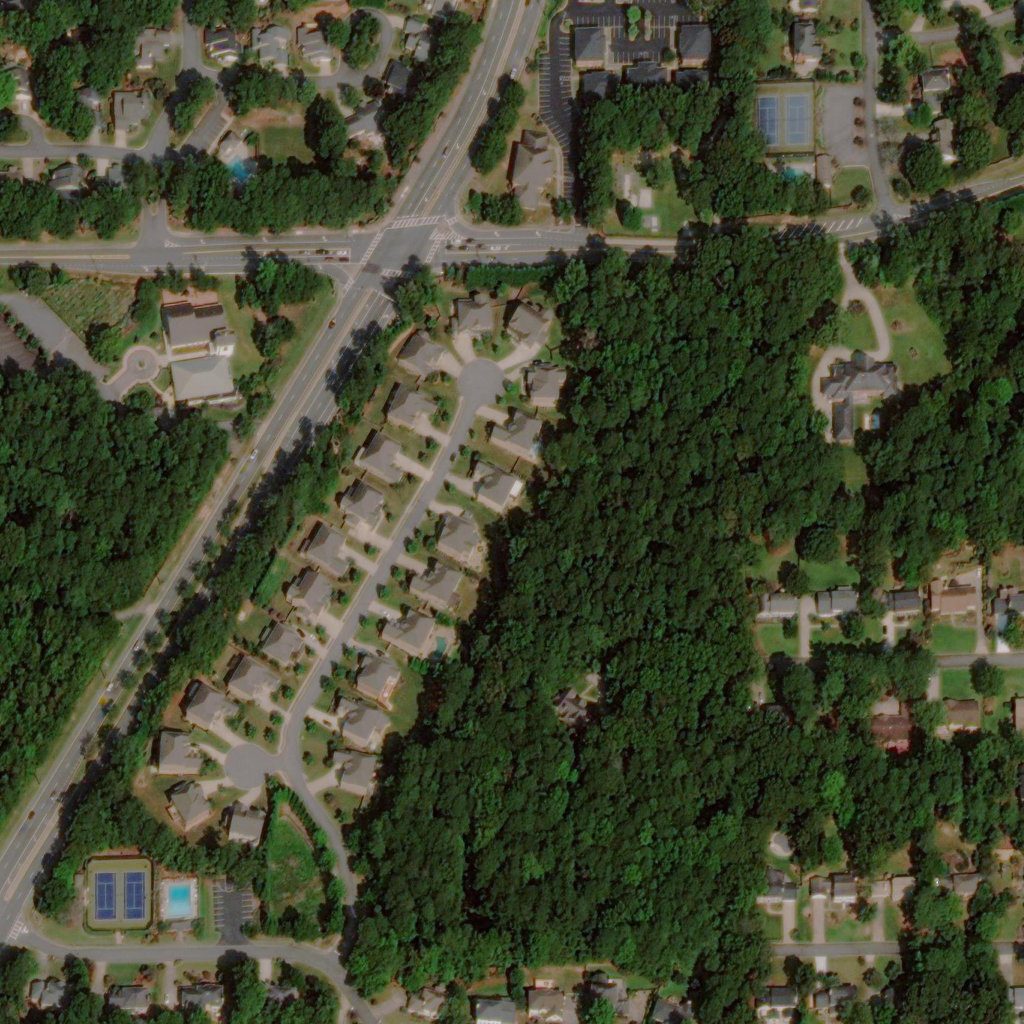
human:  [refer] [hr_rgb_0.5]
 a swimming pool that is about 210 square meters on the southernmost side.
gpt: <box>[[16, 86, 18, 89, 0]]</box>

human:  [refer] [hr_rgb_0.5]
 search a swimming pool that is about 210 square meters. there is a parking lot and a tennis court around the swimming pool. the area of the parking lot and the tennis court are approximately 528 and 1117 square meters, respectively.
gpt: <box>[[16, 86, 18, 89, 0]]</box>

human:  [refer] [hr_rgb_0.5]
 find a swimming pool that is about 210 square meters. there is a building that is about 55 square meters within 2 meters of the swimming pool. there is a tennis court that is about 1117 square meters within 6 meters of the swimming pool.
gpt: <box>[[16, 86, 18, 89, 0]]</box>